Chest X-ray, PA view. Patient: 61 years old, sex M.
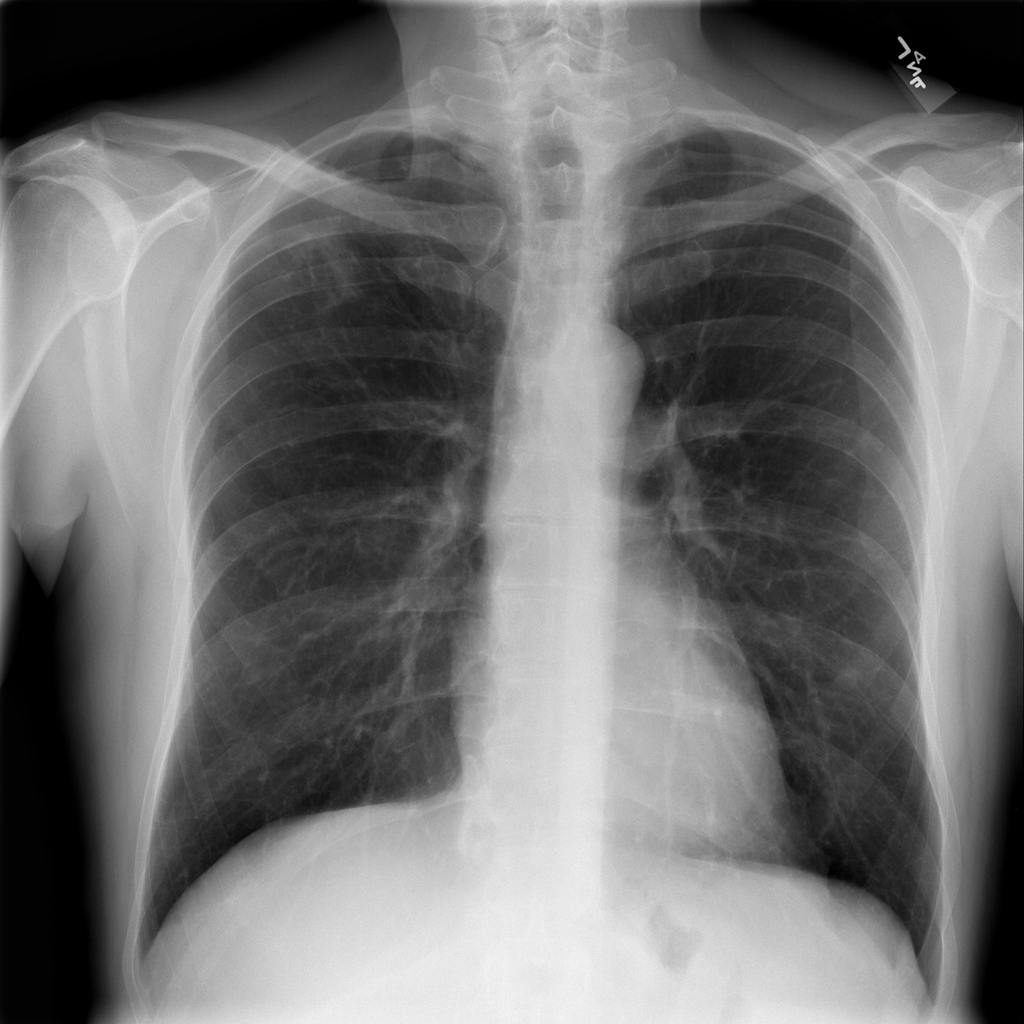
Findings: Infiltration, Nodule